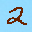
Label: 2